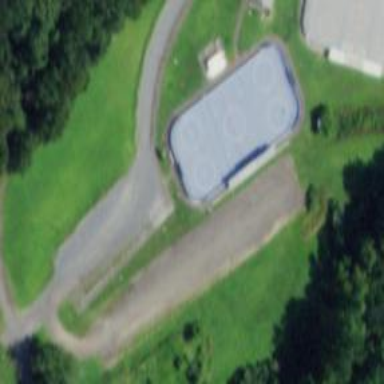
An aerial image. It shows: Hockey pitch for leisure land sports.